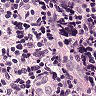
Metastatic tissue present: no